Group 1:
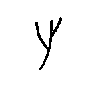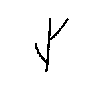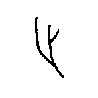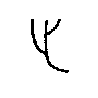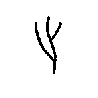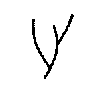
Group 2:
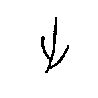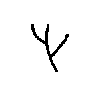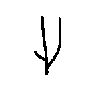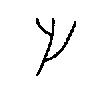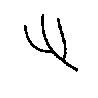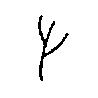
Rule separating the two groups: The right branch begins at a higher point than the left branch vs. the right branch begins at a lower point than the left branch.
Concepts: above_below, branch_point, left_right, on_sides_of_curve, tracing_line_or_curve
Author: Mikhail M. Bongard
Reference: M. M. Bongard, Pattern Recognition, Spartan Books, 1970, p. 236.